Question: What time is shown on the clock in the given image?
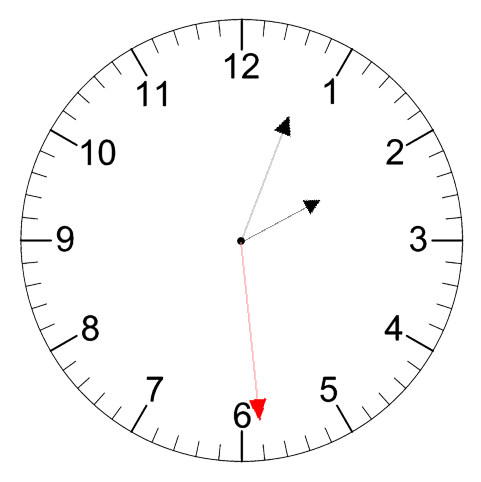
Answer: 02:03:29